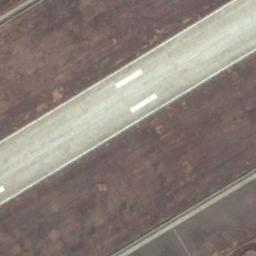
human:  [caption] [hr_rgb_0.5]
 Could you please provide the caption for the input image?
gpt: The runway is on the bare land .

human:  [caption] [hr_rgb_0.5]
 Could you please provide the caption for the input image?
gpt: The runway with two touchdown zone markings goes through the clearing .

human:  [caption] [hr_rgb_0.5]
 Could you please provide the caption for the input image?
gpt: The grass is on either side of the runway .

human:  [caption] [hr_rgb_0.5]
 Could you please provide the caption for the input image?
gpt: Next to the runway is brown bare ground with white short and thick markings on the runway .

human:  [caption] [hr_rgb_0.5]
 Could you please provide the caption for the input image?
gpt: There are brown bare land near the runway .